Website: home-depot
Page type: payment
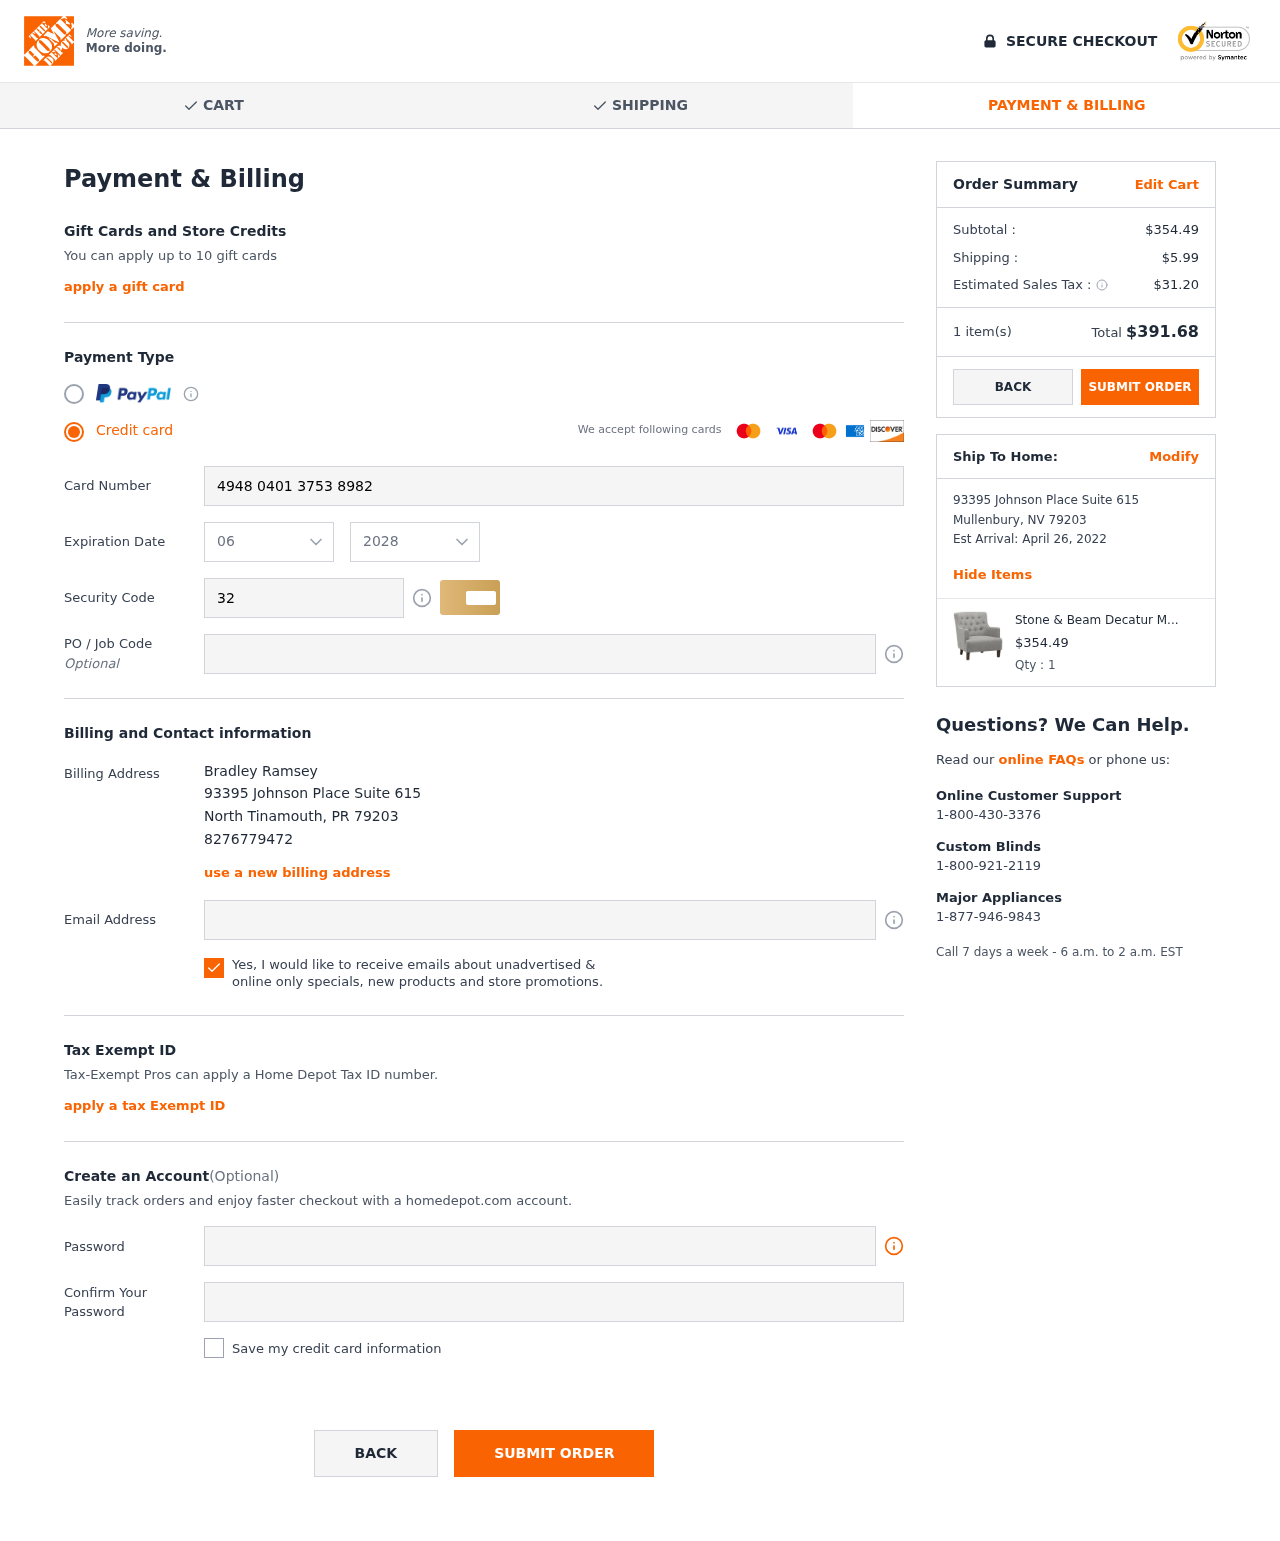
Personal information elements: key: PII_CARD_CVV
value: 329
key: PII_CARD_EXPIRY_MONTH
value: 06
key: PII_CARD_EXPIRY_YEAR
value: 28
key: PII_CARD_NUMBER
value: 4948 0401 3753 8982
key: PII_CITY
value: North Tinamouth
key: PII_CITY2
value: Mullenbury
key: PII_EMAIL
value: bradley_ramsey@hotmail.com
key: PII_FULLNAME
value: Bradley Ramsey
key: PII_PHONE
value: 8276779472
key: PII_POSTCODE
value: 79203
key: PII_POSTCODE2
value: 79203
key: PII_STATE_ABBR
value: PR
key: PII_STATE_ABBR2
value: NV
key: PII_STREET
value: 93395 Johnson Place Suite 615
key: PII_STREET2
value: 93395 Johnson Place Suite 615
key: PII_POSTCODE_FULL
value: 79203
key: PII_POSTCODE_NUMERIC
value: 79203
Product elements: key: PRODUCT1_NAME
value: Stone & Beam Decatur Modern Tufted Accent Chair
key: PRODUCT1_PRICE
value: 354.49
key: PRODUCT1_QUANTITY
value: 1
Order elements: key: ORDER_SUBTOTAL
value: $354.49
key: ORDER_SHIPPING_COST
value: $5.99
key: ORDER_TAX
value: $31.20
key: ORDER_NUM_ITEMS
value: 1 item(s)
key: ORDER_TOTAL
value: $391.68
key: ORDER_DELIVERY_DATE
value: April 26, 2022